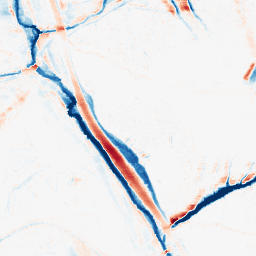
Category: morphological
Decomposition family: morphological_ellipse
Decomposition parameters: operation: average
width: 10
height: 20
Upsampling method: cubic_catmull_rom
Upsampling parameters: scale: 8
Upsampling scale: 8